Question: I have certain images in my sqlite3 database and I was trying to retrieve it into my windows application using .Net framework 4.5.
For the following code, I am getting an error stating
> An unhandled exception of type 'System.ArgumentException' occurred in
System.Drawing.dll Additional information: Parameter is not valid.
This always seems to occur due to the memory stream.
'''
private void button1_Click(object sender, EventArgs e)
{
using( MemoryStream ms = new MemoryStream(GetImageFromDB(1), false))
{
Image dbImg = Image.FromStream(ms); //System.ArgumentException--Parameter Not Valid
dbImg.Save("Testing", System.Drawing.Imaging.ImageFormat.Png);
}
}
private byte[] GetImageFromDB(int ImgId)
{
byte[] btImage;
sql_con = new SQLiteConnection("Data Source=test.db; Version=3;New=False;Compress=True;");
string str = "select org_file_header_blob from file where _id = 1;";
sql_cmd = new SQLiteCommand(str, sql_con);
sql_con.Open();
btImage = (byte[])sql_cmd.ExecuteScalar();
sql_con.Close();
return btImage;
}
'''
I have used a similar code before, and it has worked well. I have tried several methods to get rid of the error, but every time its the same. I have tried:
Getting it into a Bitmap object instead of an Image object using:
'''
Bitmap dbImg = new Bitmap(ms);
'''
and
'''
...
sql_con.Close();
TypeConverter tc = TypeDescriptor.GetConverter(typeof(Bitmap));
Bitmap bitmap1 = (Bitmap)tc.ConvertFrom(btImage);
bitmap1.Save("Testing", System.Drawing.Imaging.ImageFormat.Png);
...
'''
I have even checked the length of btImg after the 'sql_con.Close()' using the 'btImg.length' command. It gives me 10 as the output. Which, if I assume is 10 bytes, would not make any sense since it is an image.
When I execute the same query in the sqlite3 database, I get
This is basically 2 blank lines which is where I assume is the image.
Any ideas on what I could possibly be missing?
Edit:
P.S. Just to clarify, I am trying to convert an existing byte[] into an image
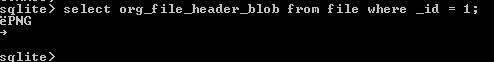
Answer: Right, I finally figured it out.
There was nothing wrong with the code. The data that is being read from the database is showing as 10, because it is able to read only 10 bytes of data, which is just some part of the whole image. I assume that the rest of the image got lost in some sort of transaction.
Anyways, thanks to those who tried helping.
In the end, it really wasn't a coding error, because whoever inserted the values before me did some twisted job. Hehe.